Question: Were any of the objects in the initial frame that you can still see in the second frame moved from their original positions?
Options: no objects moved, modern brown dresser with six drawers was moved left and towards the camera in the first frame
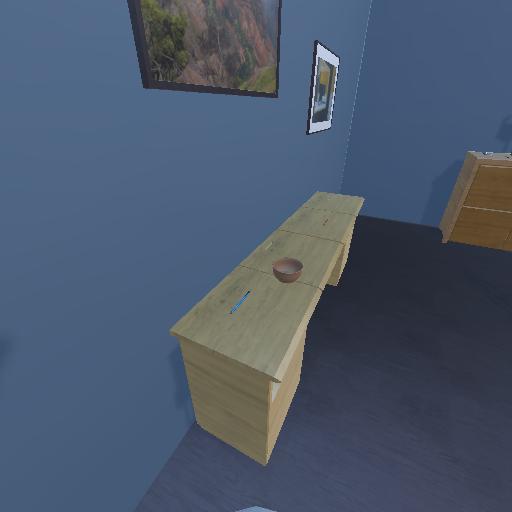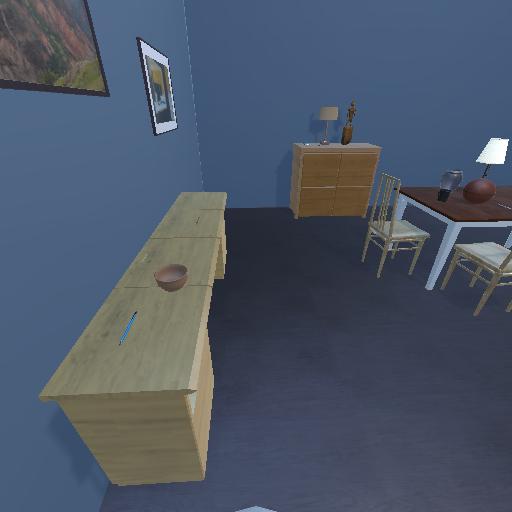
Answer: no objects moved